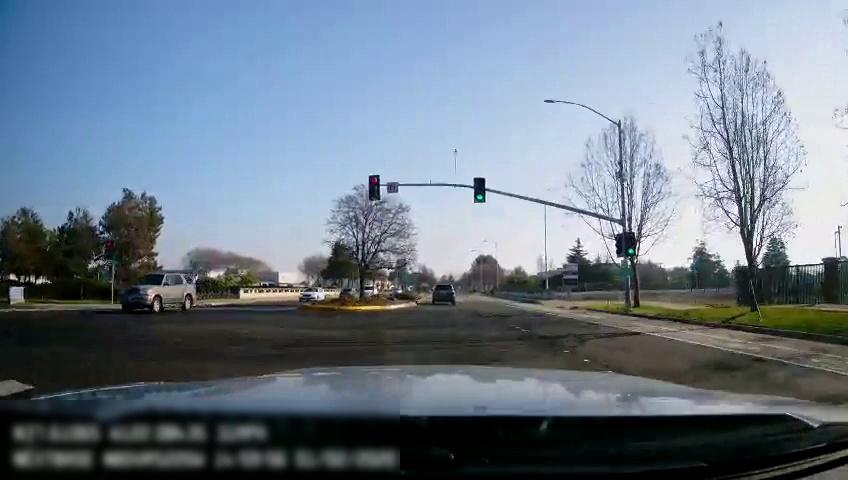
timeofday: Day
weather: Sunny
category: Drivable Space
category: Vehicles | SUV
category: Vehicles | Car
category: Vehicles | Car
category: Vehicles | SUV
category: Vehicles | SUV
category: Lanes | Current Lane
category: Lanes | Current Lane
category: Traffic | Lights
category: Traffic | Lights
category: Traffic | Lights
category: Traffic | Lights
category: Traffic | Signs